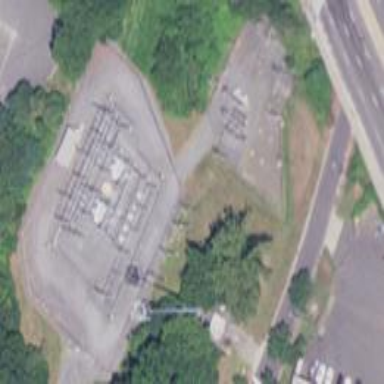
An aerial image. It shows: Distribution power substation secured by fence.